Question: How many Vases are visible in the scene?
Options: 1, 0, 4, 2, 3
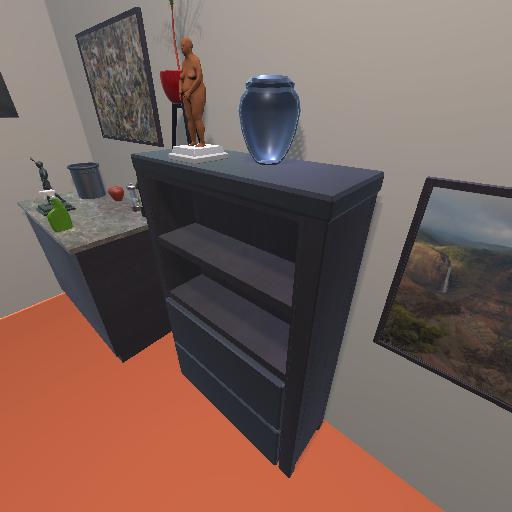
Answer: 1